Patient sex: F
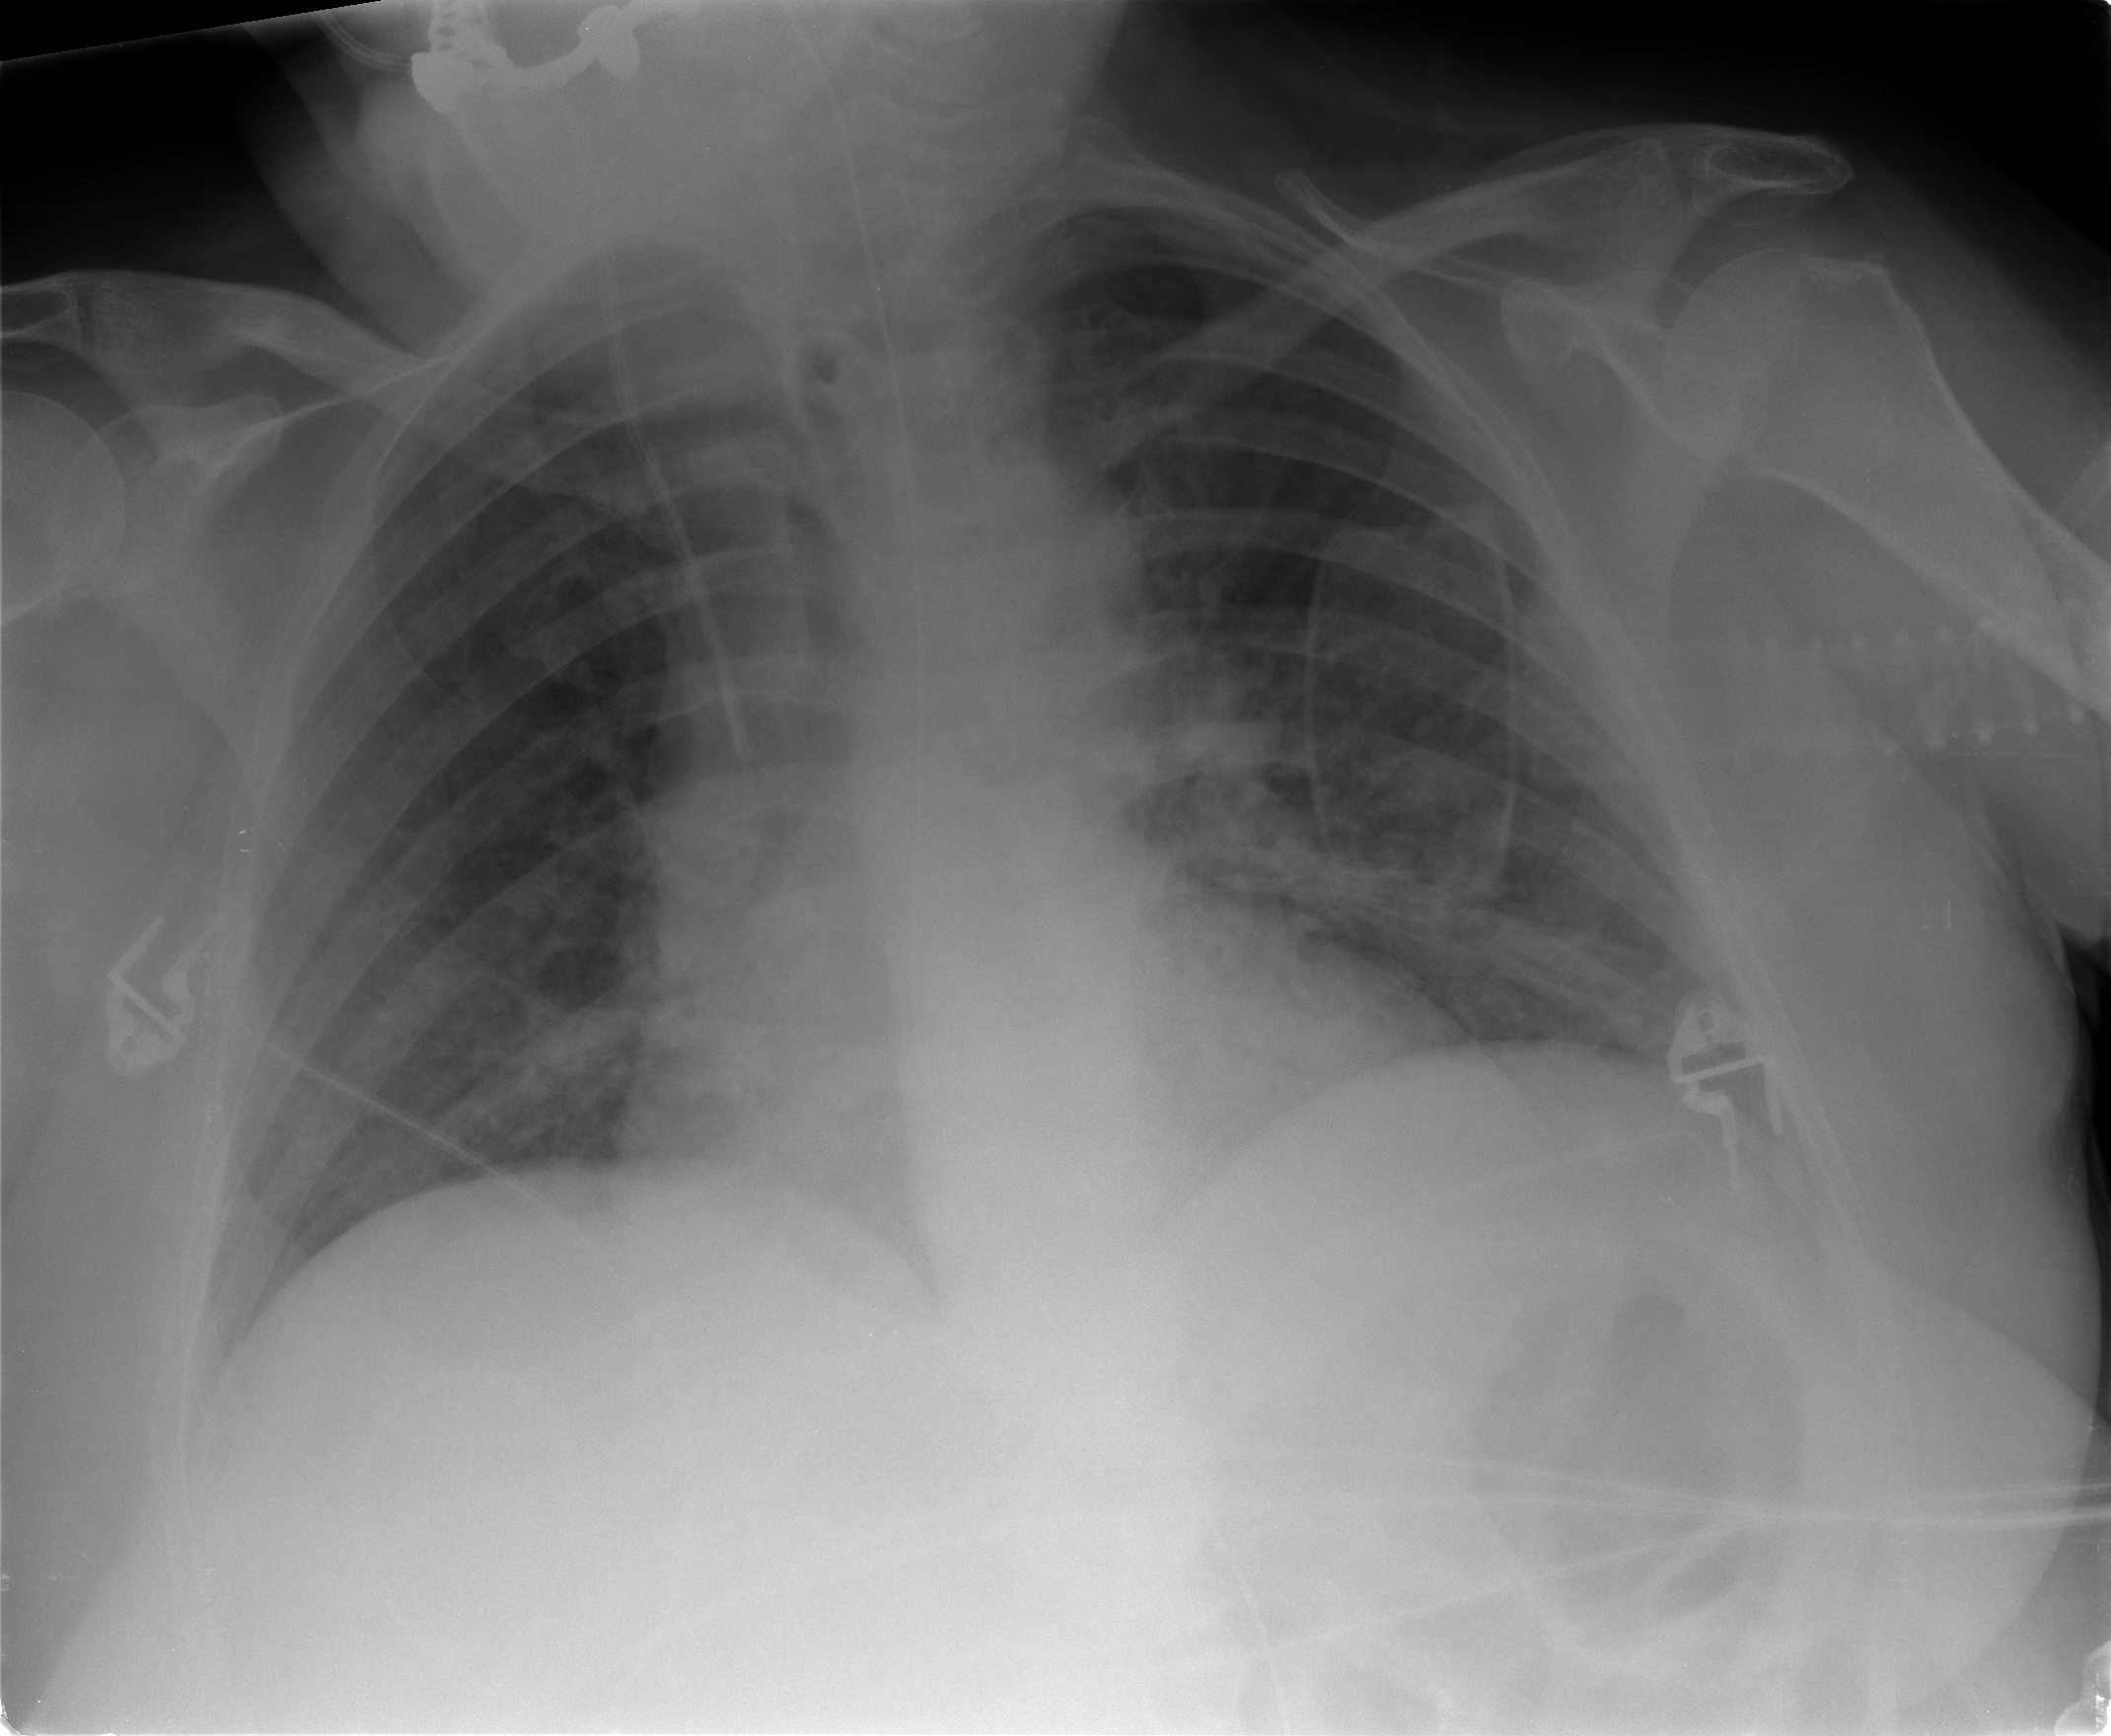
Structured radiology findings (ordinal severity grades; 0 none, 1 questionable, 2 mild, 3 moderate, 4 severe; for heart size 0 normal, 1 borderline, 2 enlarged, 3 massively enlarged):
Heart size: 2
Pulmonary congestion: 2
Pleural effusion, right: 0
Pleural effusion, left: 0
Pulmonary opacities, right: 0
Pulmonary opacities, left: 0
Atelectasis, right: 0
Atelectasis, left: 1